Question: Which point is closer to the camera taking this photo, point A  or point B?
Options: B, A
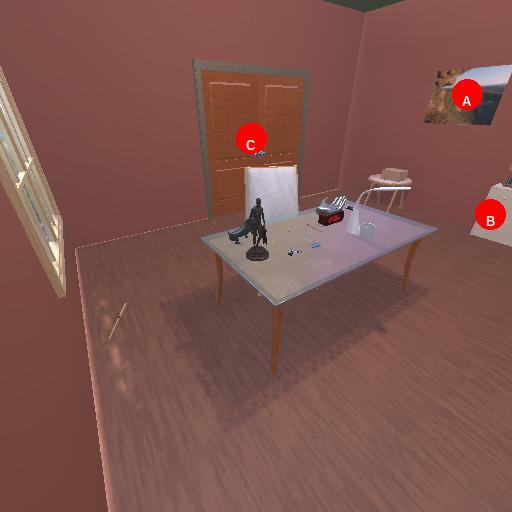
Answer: B